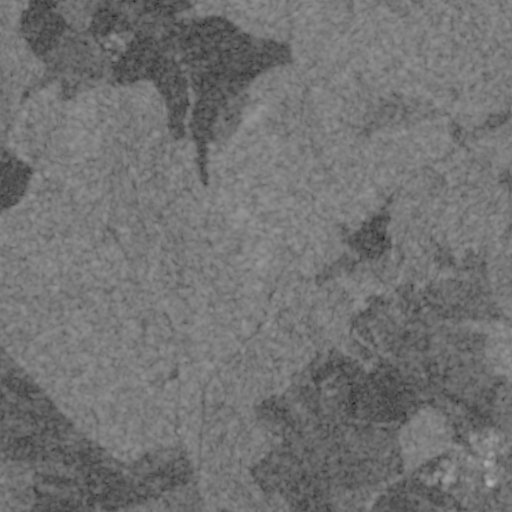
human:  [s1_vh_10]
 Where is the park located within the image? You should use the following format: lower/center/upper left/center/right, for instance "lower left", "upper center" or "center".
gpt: The park is located in the lower right of the image.
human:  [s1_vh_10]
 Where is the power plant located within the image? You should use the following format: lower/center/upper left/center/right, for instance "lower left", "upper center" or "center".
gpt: There is no power plant in the image.

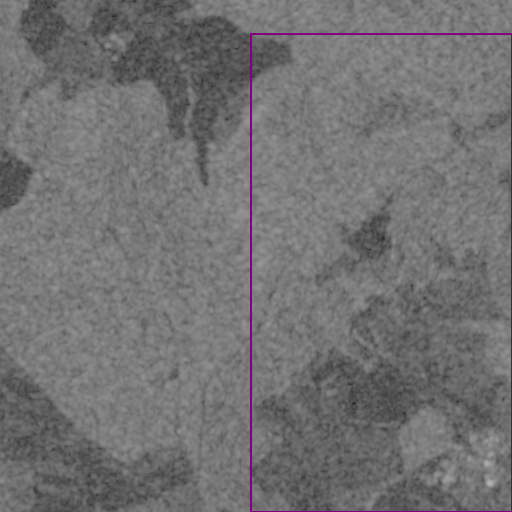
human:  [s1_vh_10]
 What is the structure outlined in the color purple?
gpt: The structure outlined in purple is a crop field.
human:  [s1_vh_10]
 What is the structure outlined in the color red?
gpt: There is no red outline.